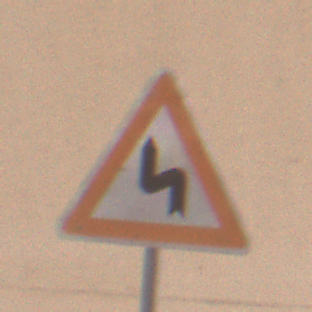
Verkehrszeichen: DoppelkurveZunaechstLinks
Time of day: Midday
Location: Outdoor (Urban)
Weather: PartlyCloudy
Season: NotSpecified
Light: Natural